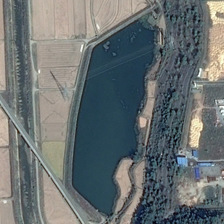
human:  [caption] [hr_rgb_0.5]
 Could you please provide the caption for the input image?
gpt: many green trees and yellow farmlands are around an irregular pond .

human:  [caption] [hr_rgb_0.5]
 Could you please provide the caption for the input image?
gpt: many green trees and yellow farmlands are around an irregular pond .

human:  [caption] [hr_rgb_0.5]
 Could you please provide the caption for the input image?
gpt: many green trees and yellow farmlands are around an irregular pond .

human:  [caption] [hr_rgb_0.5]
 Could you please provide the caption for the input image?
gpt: many green trees and yellow farmlands are around an irregular pond .

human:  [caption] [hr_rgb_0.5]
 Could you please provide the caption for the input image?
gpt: many green trees and yellow farmlands are around an irregular pond .